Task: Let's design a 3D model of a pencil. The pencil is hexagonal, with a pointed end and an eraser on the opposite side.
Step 130:
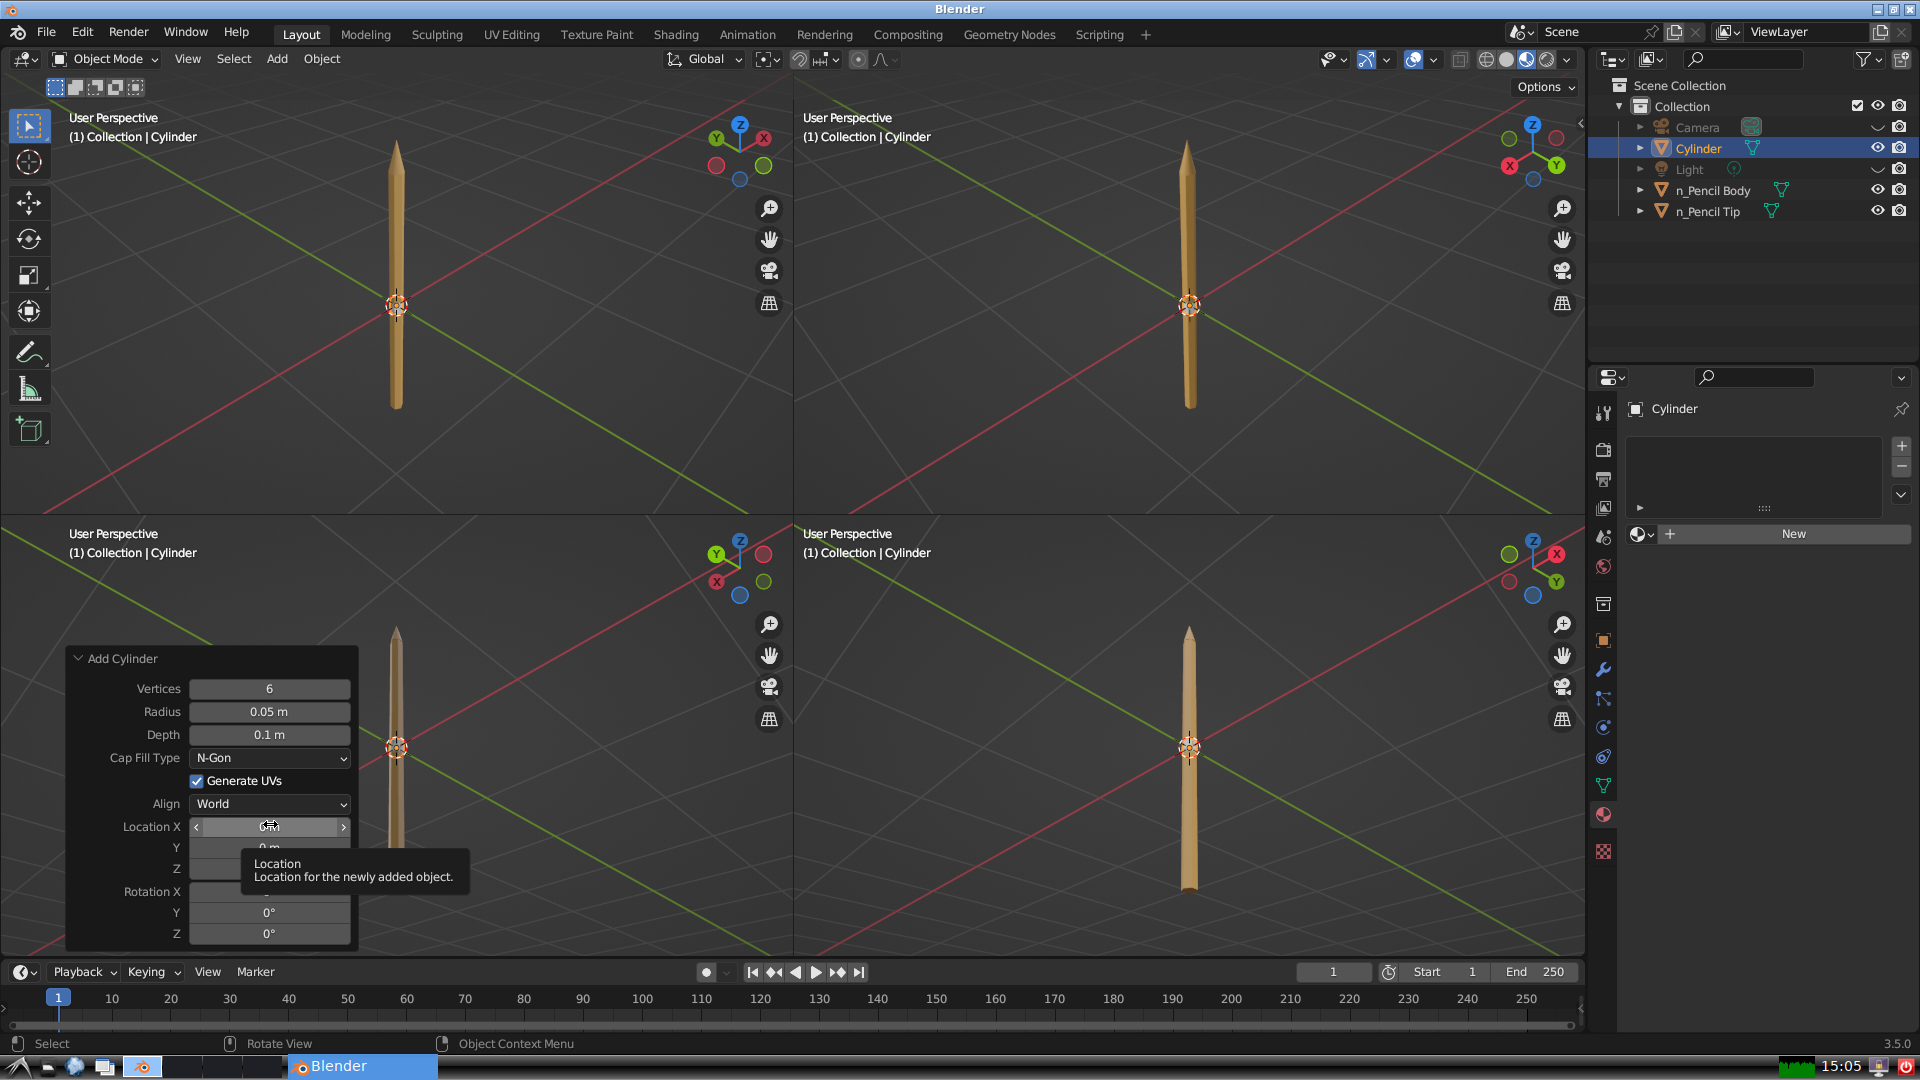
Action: click: no